Question: I have the following CSS, and I want to display the form panel at the lower section of the background image.
Background image CSS section:
'''
.ban {
background: transparent url('../../im.jpg') 0 0 no-repeat fixed;
text-align: center;
background-size: cover;
height: 600px;
width: 100%;
margin-bottom: 3em;
display: table;
}
'''
Form panel CSS section:
'''
.signPanel{
display: table-cell;
font-size: 1em;
margin-top: 0.125em;
color: white;
font-weight: 50;
text-shadow: 0 1px 1px black;
}
'''
The HTML part
image comes here
'''
</div>
<form class="signPanel">
<fieldset>
<legend>Login</legend>
<input type="email" placeholder="Email"> <input
type="password" placeholder="Password"> <label
for="remember">
</label>
<button type="submit" class="pure-button pure-button">Sign
in</button>
</fieldset>
</form>
'''
The image below will describe what I want to achieve.

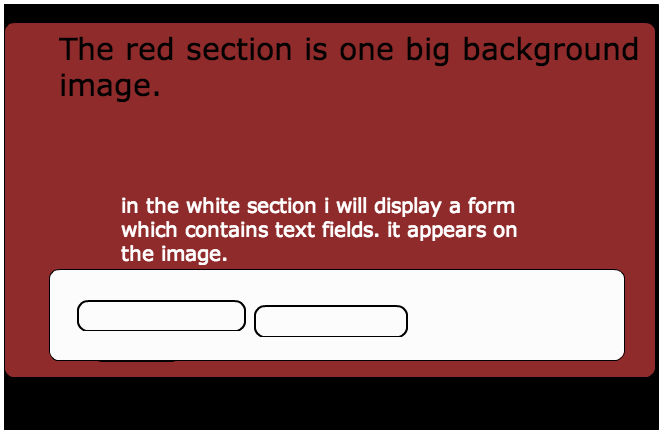
Answer: You can see the complete solution on link below:
<URL>
A little CSS trick is to keep the form or anything at the lower section of background or Parennt is to Give relative position to container or .ban div in your case and absolute position to the form or any child element and apply bottom:0 to it. this will make child element float inside its parent.